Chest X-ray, AP view. Patient: 56 years old, sex F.
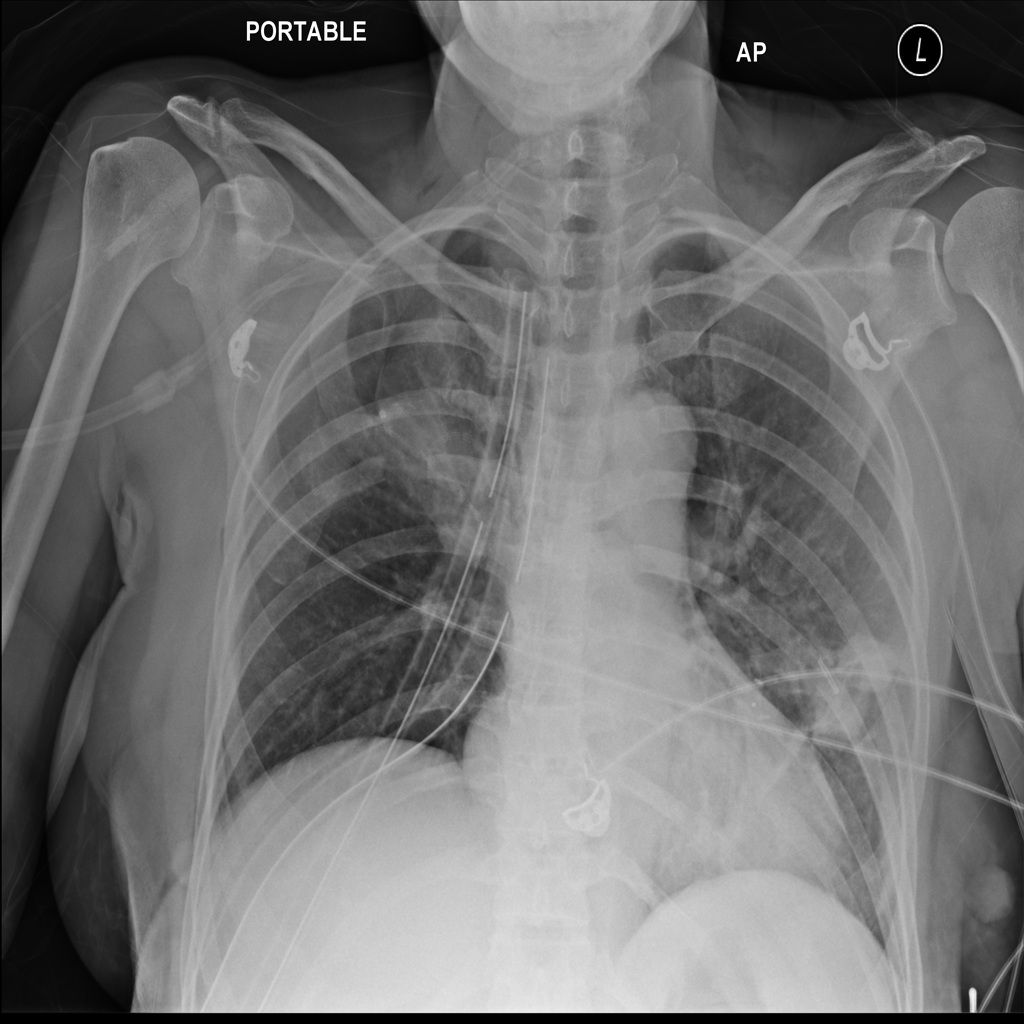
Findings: Mass, Pneumothorax